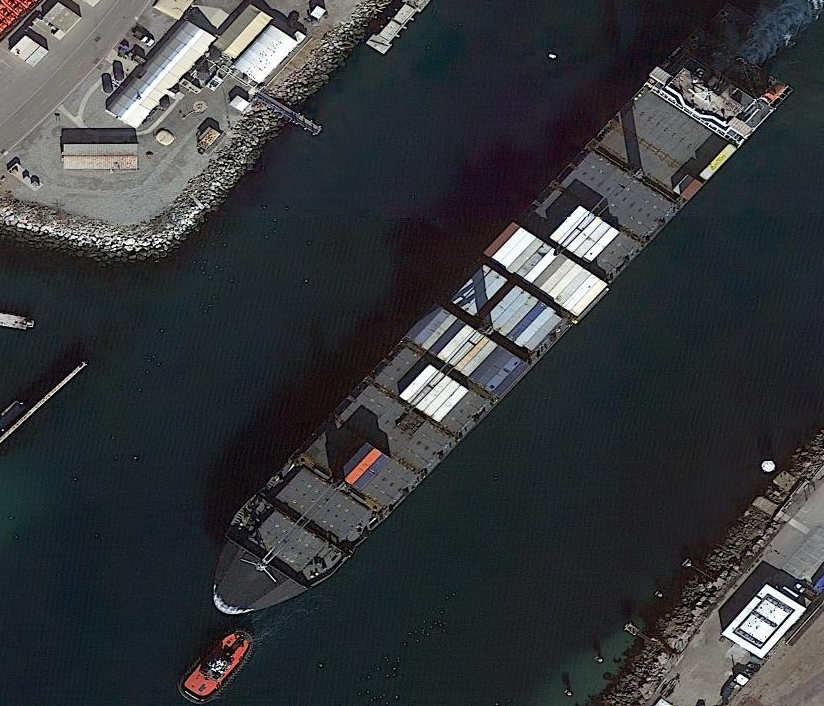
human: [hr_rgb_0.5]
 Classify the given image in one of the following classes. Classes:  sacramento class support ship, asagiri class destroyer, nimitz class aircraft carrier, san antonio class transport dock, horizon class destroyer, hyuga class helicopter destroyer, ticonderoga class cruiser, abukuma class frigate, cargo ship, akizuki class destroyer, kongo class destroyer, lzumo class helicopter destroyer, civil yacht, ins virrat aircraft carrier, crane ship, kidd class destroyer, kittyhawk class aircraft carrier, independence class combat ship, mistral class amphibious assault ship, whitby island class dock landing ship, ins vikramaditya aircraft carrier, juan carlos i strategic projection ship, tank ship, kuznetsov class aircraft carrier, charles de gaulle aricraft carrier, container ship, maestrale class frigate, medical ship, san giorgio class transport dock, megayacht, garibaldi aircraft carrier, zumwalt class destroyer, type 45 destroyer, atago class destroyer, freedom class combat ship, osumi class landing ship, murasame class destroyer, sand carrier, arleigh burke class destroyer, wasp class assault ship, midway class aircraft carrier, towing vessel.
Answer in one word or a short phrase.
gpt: Container ship